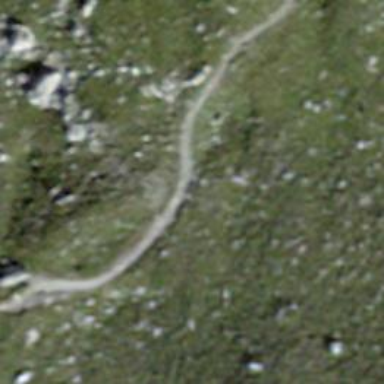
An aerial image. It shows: Gravel path.